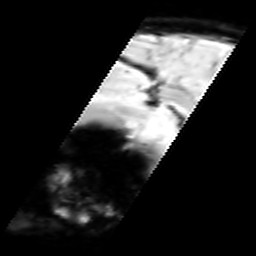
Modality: inplaneT2
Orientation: sagittal
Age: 19
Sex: female